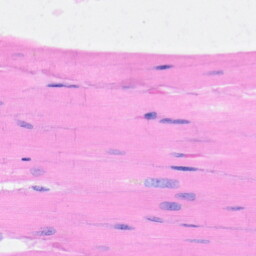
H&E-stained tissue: Heart